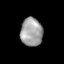
Tissue: lung
Cell type: Epithelial cells
Senescence score: 0.1552
Nuclear area (px): 612
Mean DAPI intensity: 159.547